Question: I have the following plot:

I'm using facet_wrap in ggplot2 to plot multiple groups, on a single pdf page.
A sample of the dataset:
'''
pData=data.frame(CurveId=rep(71,19),
CurveName=rep("OBOS",19),
TTM=c(10,7,5,3,2,1,0.5,0.25,10,7,5,3,2,1,0.5,0.25,2.4476,4,3),
Spread=c(157,136,120,97,76,46,39,34,162,141,125,102,81,50,41,37,64,80,70),
Source=c(rep("B_Adj",8),rep("B",8),rep("T",3)),
wt=c(rep(0.5,16),2,1.8,1.6),
days=c(rep(0,16),1,2,0)
)
'''
In each plot I want lines where Source is 'B_Adj' or 'B', and points when Source is 'T'.
I'm using 'wt' to scale the size of points, and I want 'days' to control the transparancy of the points. My problem is when I plot over multiple pages. The legend and transparency seem to relate to the range of values in each "facet". 'days' will always take on values 0:7, and I would like to display the full scale on each page, and also the transparancy level consistent on all pages. As of right now, one page will display an alpha legend consisting of numbers 2 and 3, while another page will have 0 to 6, all depending on what the range is for the groups on that page. Similarly, days=2 will have different transparency on different pages. The same could possibly apply to size?
Code:
'''
p=ggplot(pData)+
geom_point(data=subset(pData,Source %in% c("T")),
aes(x=TTM,y=Spread,group=Source,shape=Source,colour=Source,size=wt,
alpha=days),
shape=16)+
scale_alpha(name="Days",trans="reverse",range=c(0.2,1))+
geom_line(data=subset(pData,Source %in% c("B","B_Adj")),
aes(x=TTM,y=Spread,group=Source,color=Source))+
guides(group=guide_legend(title="Kilde",order=1),
alpha=guide_legend(title="DaysOld",order=2),
size=guide_legend(order=3,title="Weight"))+
facet_wrap(~CurveName,scales="free_y",ncol=nCol,nrow=nRows)
print(p)
'''
I can't figure out how to get the guide/legend "DaysOld" on the right to display 0-7, and correspondingly 0 being "full color", 7 being transparent, consistently through the pages.
'''
> sessionInfo()
R version 3.1.0 (2014-04-10)
Platform: i386-w64-mingw32/i386 (32-bit)
locale:
[1] LC_COLLATE=Norwegian (Bokmal)_Norway.1252 LC_CTYPE=Norwegian (Bokmal)_Norway.1252 LC_MONETARY=Norwegian (Bokmal)_Norway.1252
[4] LC_NUMERIC=C LC_TIME=Norwegian (Bokmal)_Norway.1252
attached base packages:
[1] stats graphics grDevices utils datasets methods base
other attached packages:
[1] ggplot2_1.0.0 RODBC_1.3-10
loaded via a namespace (and not attached):
[1] colorspace_1.2-4 digest_0.6.4 grid_3.1.0 gtable_0.1.2 labeling_0.2 MASS_7.3-31 munsell_0.4.2 plyr_1.8.1 proto_0.3-10
[10] Rcpp_0.11.1 reshape2_1.4 scales_0.2.4 stringr_0.6.2 tools_3.1.0
'''
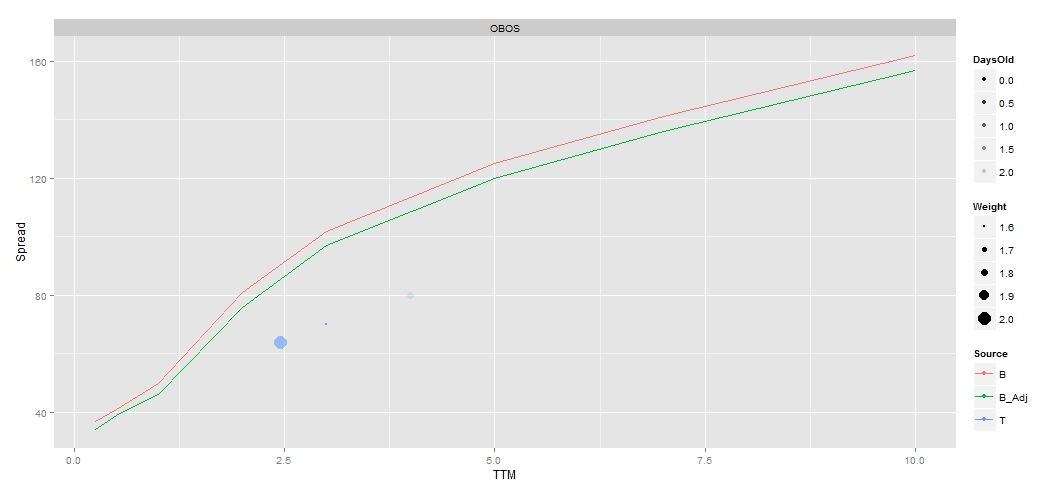
Answer: I make a factor and specify 'breaks' and 'limits' for 'scale_alpha_discrete'. You now should have consistency in alpha and its legend across all facets.
'''
pData$fdays <- as.factor(pData$days)
p <- ggplot(pData) +
geom_point(data=subset(pData, Source %in% c("T")),
aes(x=TTM, y=Spread, group=Source, shape=Source, colour=Source,
size=wt, alpha=fdays),
shape=16) +
geom_line(data=subset(pData, Source %in% c("B", "B_Adj")),
aes(x=TTM, y=Spread, group=Source, color=Source)) +
guides(group=guide_legend(title="Kilde", order=1),
alpha=guide_legend(title="DaysOld", order=2),
size=guide_legend(order=3, title="Weight")) +
facet_wrap(~CurveName, scales="free_y")
p + scale_alpha_discrete(range=c(0.5, 1), limits=0:7, breaks=0:7)
'''